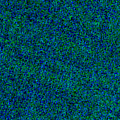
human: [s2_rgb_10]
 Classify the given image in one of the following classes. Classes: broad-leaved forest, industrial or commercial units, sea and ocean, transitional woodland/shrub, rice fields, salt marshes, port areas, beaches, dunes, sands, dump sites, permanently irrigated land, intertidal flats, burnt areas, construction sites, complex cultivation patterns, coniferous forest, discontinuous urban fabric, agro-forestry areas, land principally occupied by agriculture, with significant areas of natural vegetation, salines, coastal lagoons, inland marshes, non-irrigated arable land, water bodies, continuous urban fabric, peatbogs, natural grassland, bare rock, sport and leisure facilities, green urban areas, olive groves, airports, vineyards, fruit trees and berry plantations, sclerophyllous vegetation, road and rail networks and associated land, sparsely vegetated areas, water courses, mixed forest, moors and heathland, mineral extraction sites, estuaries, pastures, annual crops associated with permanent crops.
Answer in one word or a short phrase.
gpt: sea and ocean